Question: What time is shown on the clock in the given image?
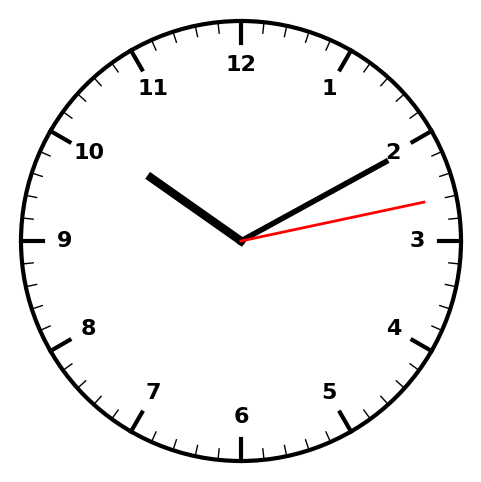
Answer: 10:10:13